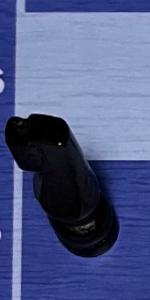
Label: Knight_Black